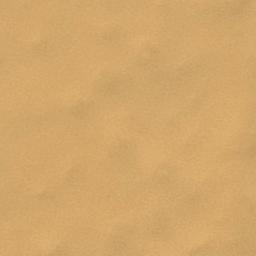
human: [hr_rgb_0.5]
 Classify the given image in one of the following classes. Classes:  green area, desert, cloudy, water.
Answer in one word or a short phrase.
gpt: desert